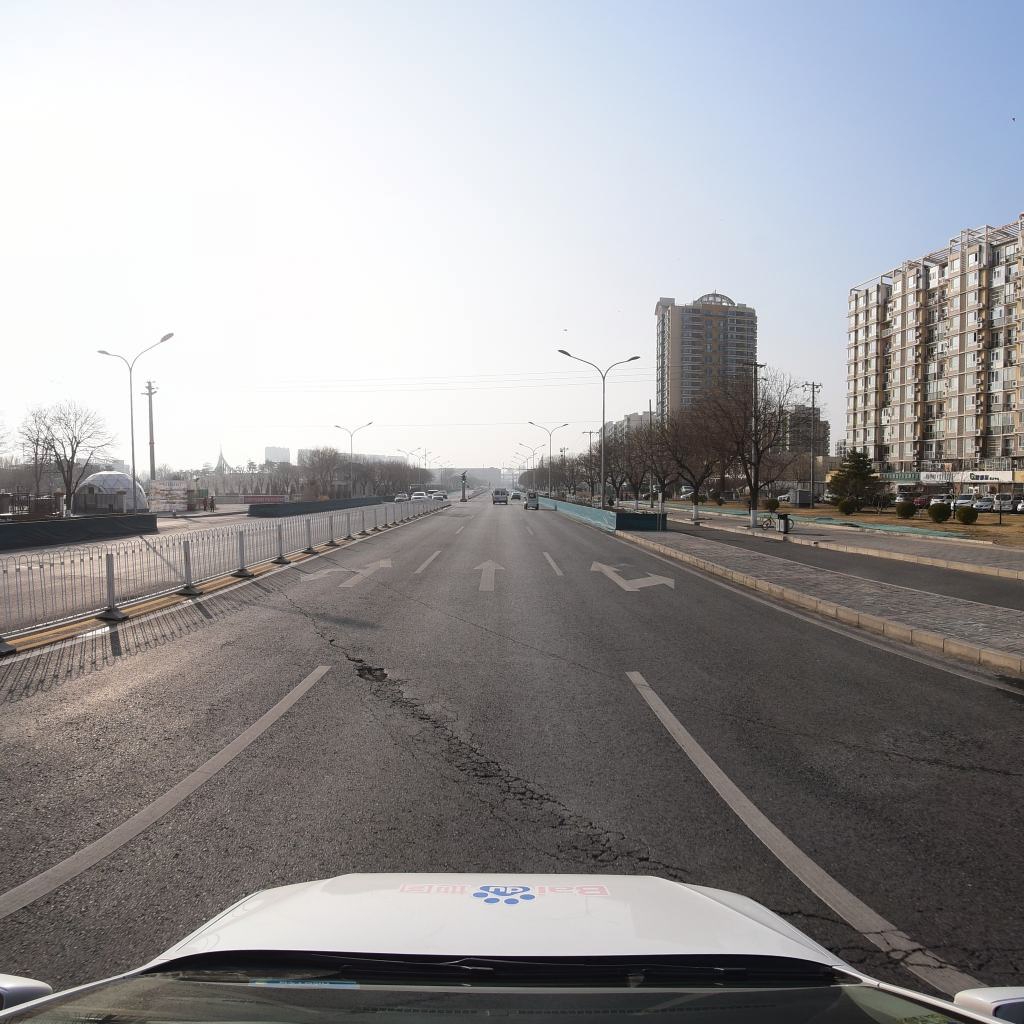
Region: Fengtai
Road damage annotations: transverse crack, alligator crack, pothole, alligator crack